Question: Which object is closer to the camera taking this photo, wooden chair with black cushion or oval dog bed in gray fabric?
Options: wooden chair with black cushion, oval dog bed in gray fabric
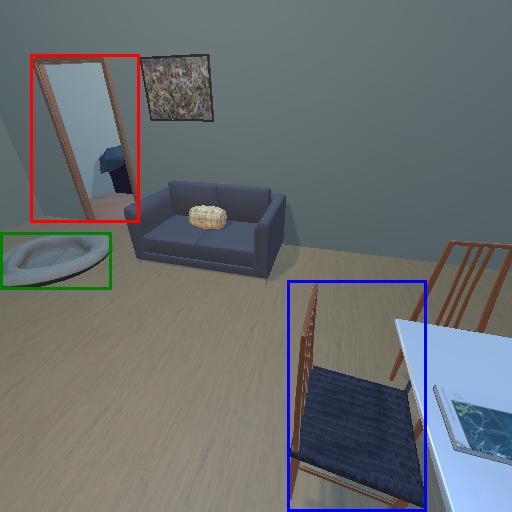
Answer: wooden chair with black cushion